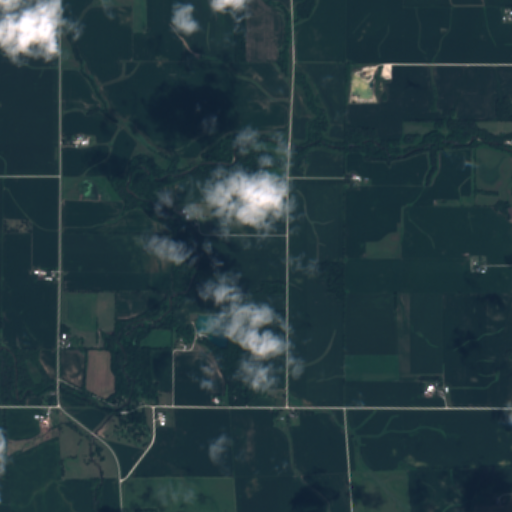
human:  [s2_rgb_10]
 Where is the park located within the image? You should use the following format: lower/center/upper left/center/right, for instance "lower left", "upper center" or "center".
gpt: The park is located in the lower left of the image.
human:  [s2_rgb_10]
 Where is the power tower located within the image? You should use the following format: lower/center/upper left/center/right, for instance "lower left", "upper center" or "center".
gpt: The power tower is located in the right of the image.
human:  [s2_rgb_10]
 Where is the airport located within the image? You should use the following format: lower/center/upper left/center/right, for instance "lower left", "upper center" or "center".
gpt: There is no airport in the image.